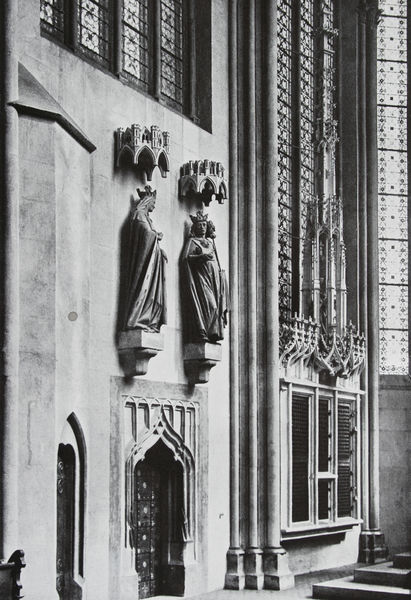
Titel: Das Kaiserpaar Editha und Otto an der Nordwand des Chores
Standort: Meißen
Institution: Dom
Schlagwörter: mann, weiß, stadt, fenster, frau, glas, paris, pfeiler, raum, schwarz, säulen, tür, dach, wand, architektur, diener, falten, sockel, stein, innenraum, porträt, kirche, innen, paar, gotik, krone, skulptur, deutschland, bogen, fassade, modern, mauer, pilaster, figuren, treppe, kaiser, könig, detail, schmal, stufen, faltenwurf, tor, foto, fotografie, dom, schwarz-weiß, mäntel, altar, kathedrale, skulpturen, pforte, statuen, dienste, glasmalerei, gotisch, spitzbogen, altarraum, chor, kapelle, baldachin, könige, königin, heilige, gothik, maria, madonna, jerusalem, sakral, masswerk, basilika, kronen, aussenwand, fester, fra, heiligen, naumburg, welsche haube, magdeburg, frabkreich, figruen, umgan, säulenbündel, skulpuren, gebaeude, dienstbündel, internationale gotik, naumburger meister, naumburger